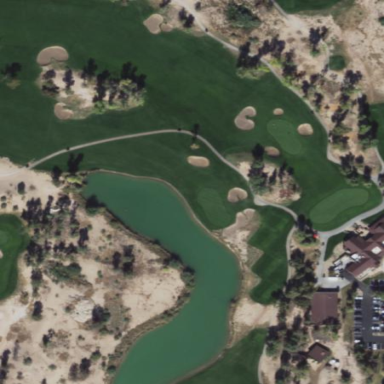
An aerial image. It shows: Rough area on grassy golf course.